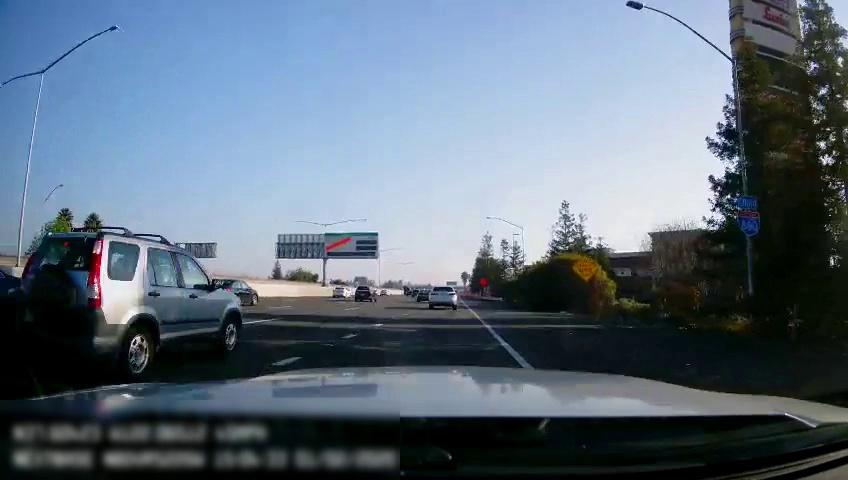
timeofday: Day
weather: Sunny
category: Drivable Space
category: Vehicles | SUV
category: Vehicles | SUV
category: Vehicles | Car
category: Vehicles | Car
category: Vehicles | Car
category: Vehicles | Car
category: Vehicles | SUV
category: Vehicles | Car
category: Vehicles | SUV
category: Vehicles | SUV
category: Lanes | Current Lane
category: Lanes | Alternate Lane
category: Lanes | Alternate Lane
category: Lanes | Alternate Lane
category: Traffic | Signs
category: Traffic | Signs